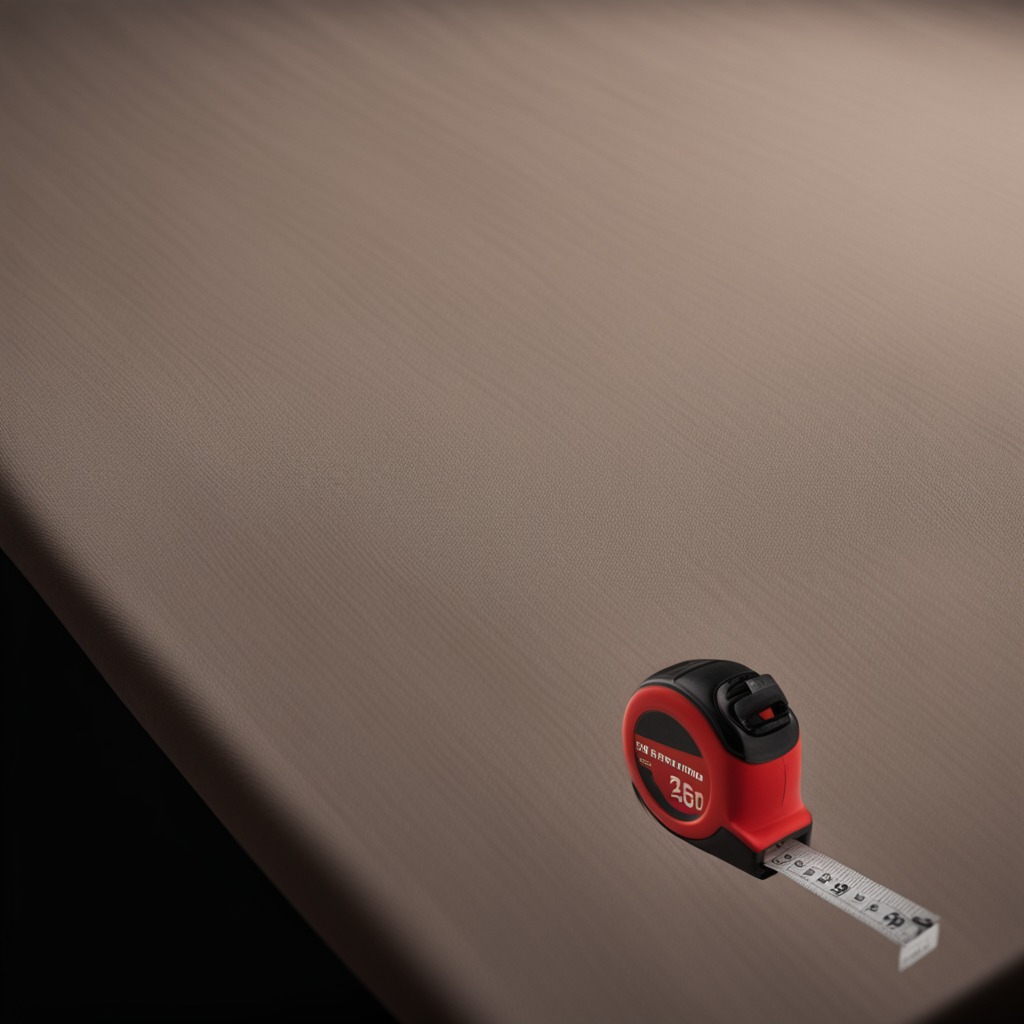
A measuring tape lies on a wooden table.